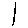
Label: line